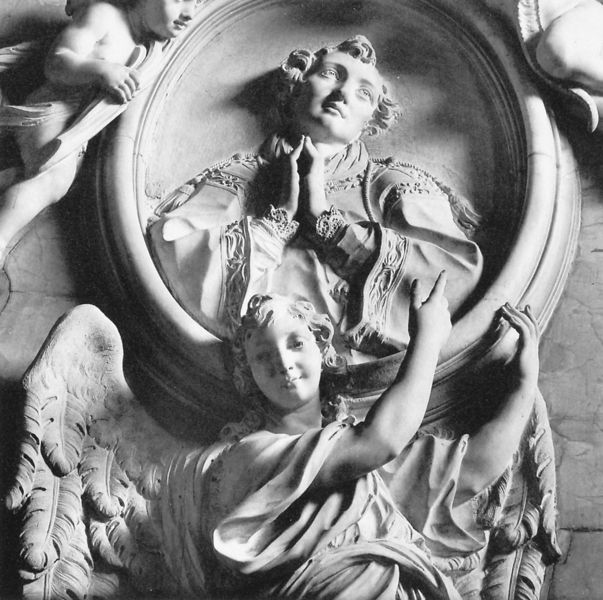
Titel: Cappella San Pietro d’Alcantara
Künstler: Michele Maglia
Standort: Rom, S. Maria in Aracoeli (EU - I - Latium)
Schlagwörter: flügel, mann, finger, geste, grau, mund, nase, blick, arm, augen, barock, falten, federn, gesicht, rahmen, stein, hände, porträt, kirche, gewand, haare, lippen, locken, oval, rund, engel, putte, putto, lächeln, relief, gefaltet, stuck, zeigen, foto, fotografie, medaillon, beten, gebet, habit, verstorben, vision, religiös, heiliger, heilige, verehrung, amor, putti, verzückung, grabmal, relieff, andenken, hochrelief, stifter, entrückt, halbrelief, fl+gel, gebeten